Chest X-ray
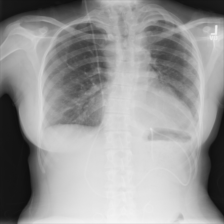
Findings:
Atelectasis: negative
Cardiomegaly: negative
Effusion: negative
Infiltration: negative
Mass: negative
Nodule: negative
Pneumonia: negative
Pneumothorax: positive
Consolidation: negative
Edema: negative
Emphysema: negative
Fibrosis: positive
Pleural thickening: negative
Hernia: negative